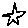
Label: star